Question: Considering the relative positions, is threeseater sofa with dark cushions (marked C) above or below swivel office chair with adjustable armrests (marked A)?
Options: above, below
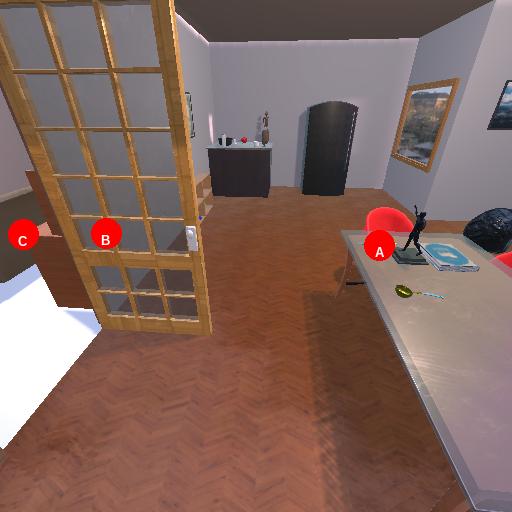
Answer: above